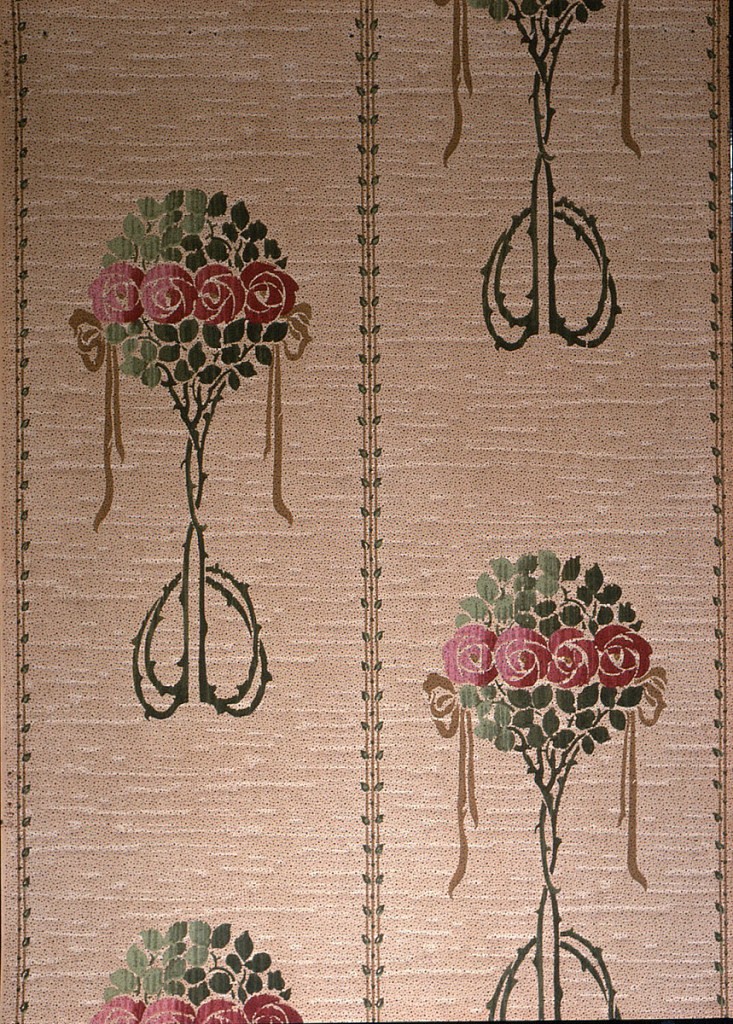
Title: Sidewall - sample
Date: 1906–07
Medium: Machine-printed
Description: Art nouveau; four round roses in horizontal surrounded by leaves shaping a round tree-like form on long intertwined stems which end in two loops. Three vertical lines with small leaves run through the paper nine inches apart. Two looped ribbons are placed on each side of the motif. Printed in pink, shades of red and green.